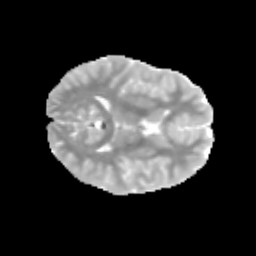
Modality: MD
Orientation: axial
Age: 12
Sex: male
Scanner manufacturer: siemens
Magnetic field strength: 3 T
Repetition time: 3.8 s
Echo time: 0.07 s